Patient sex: F
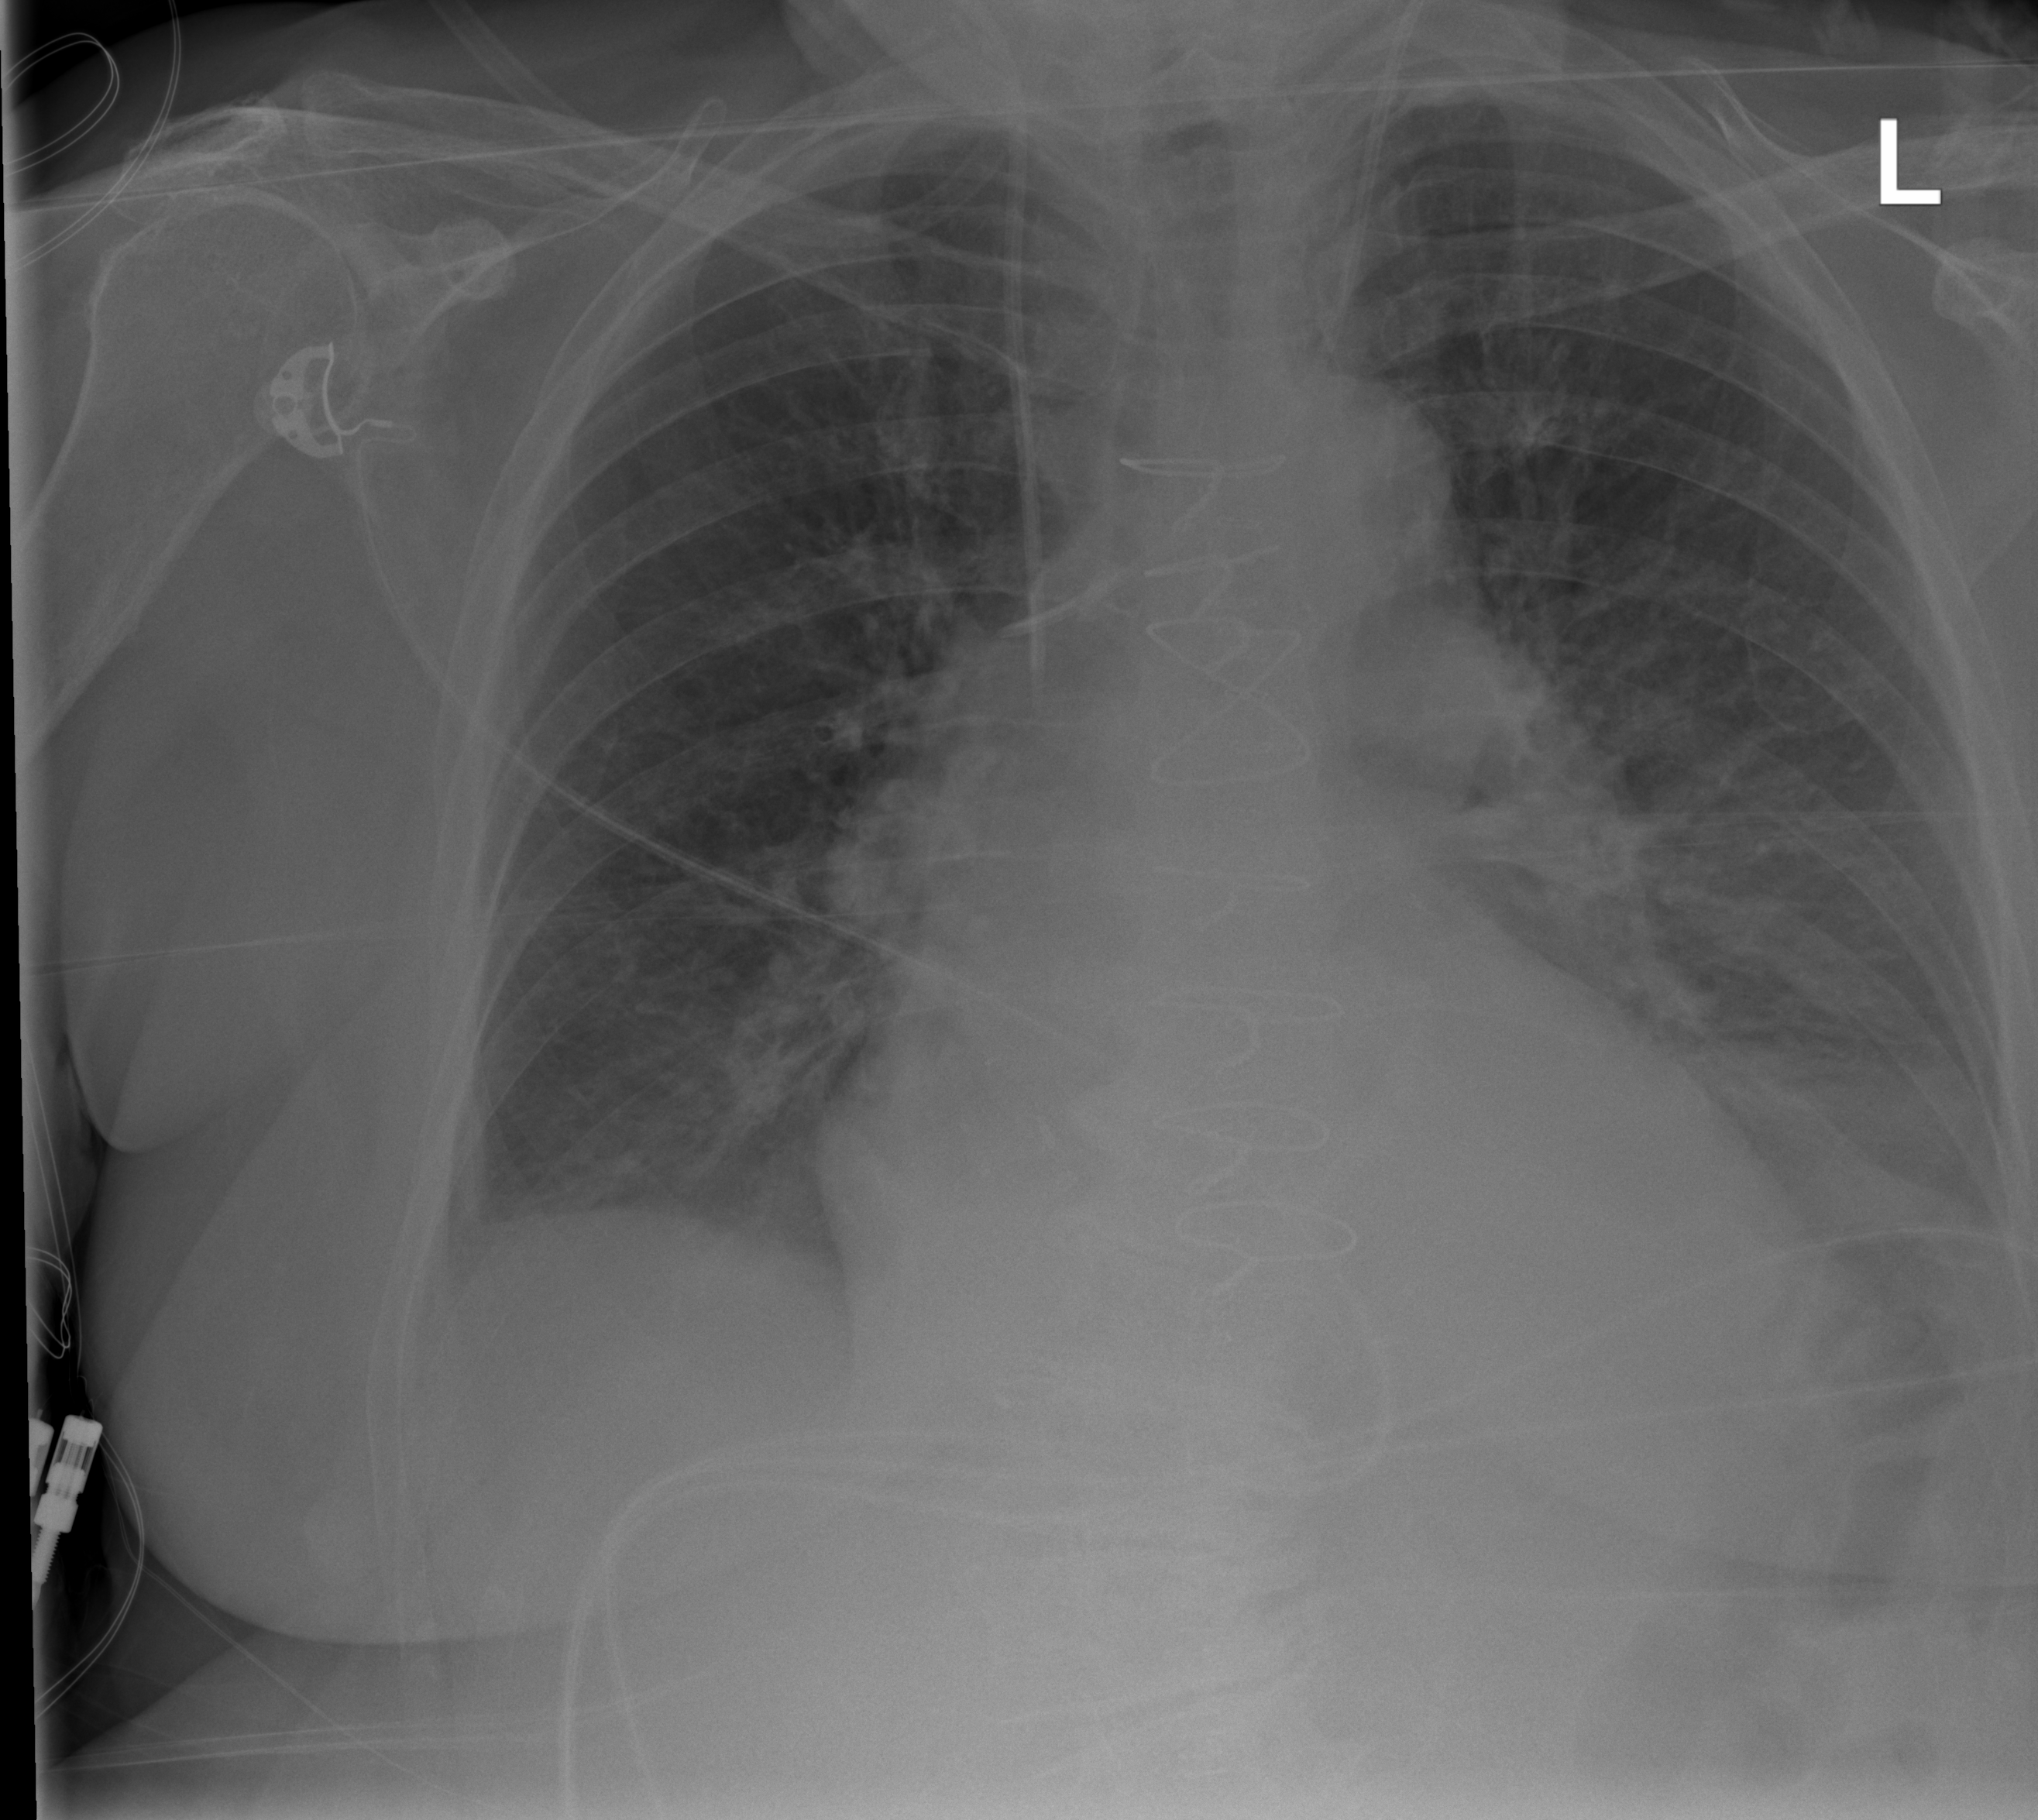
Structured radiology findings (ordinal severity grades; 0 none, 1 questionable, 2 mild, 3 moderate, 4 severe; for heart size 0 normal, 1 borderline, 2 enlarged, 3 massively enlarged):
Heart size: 2
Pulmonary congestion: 2
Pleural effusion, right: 2
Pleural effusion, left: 2
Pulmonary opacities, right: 2
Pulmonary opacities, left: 2
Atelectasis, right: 2
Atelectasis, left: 2